A spectrogram of one vibration snapshot from a rotating bearing is shown (time on one axis, frequency on the other). Diagnose the bearing from this image, choosing from: normal, inner_race, outer_race, ball.
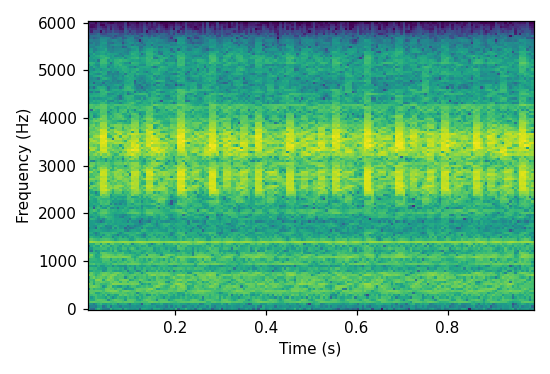
Answer: inner_race